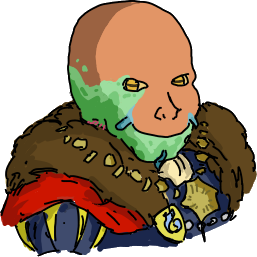
Label: 5_Oomer